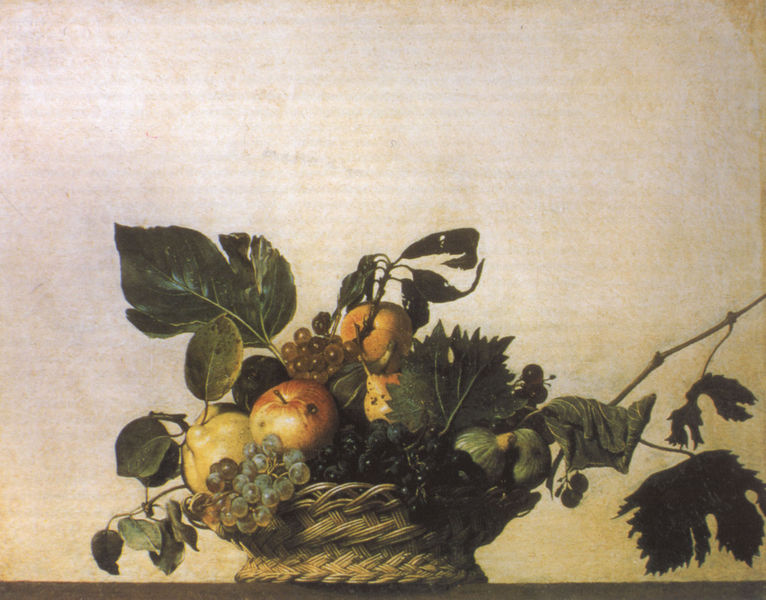
Titel: Früchtekorb
Künstler: Michelangelo Merisi da Caravaggio
Institution: Mailand, Pinacoteca Ambrosiana
Schlagwörter: blätter, dunkel, weiß, tisch, obst, barock, stillleben, trauben, apfel, äpfel, korb, glänzend, zitrusfrucht, zitrone, korbgeflecht, früchtekorb, obstkorb, frisch, caravaggio, trauebn, caravaggiop